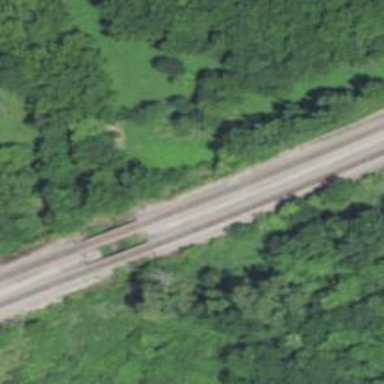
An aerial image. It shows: Bridge over railway line.